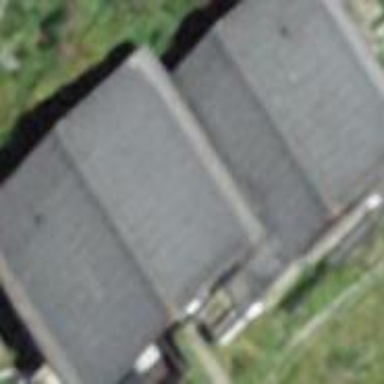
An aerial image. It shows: Part of building.